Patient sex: M
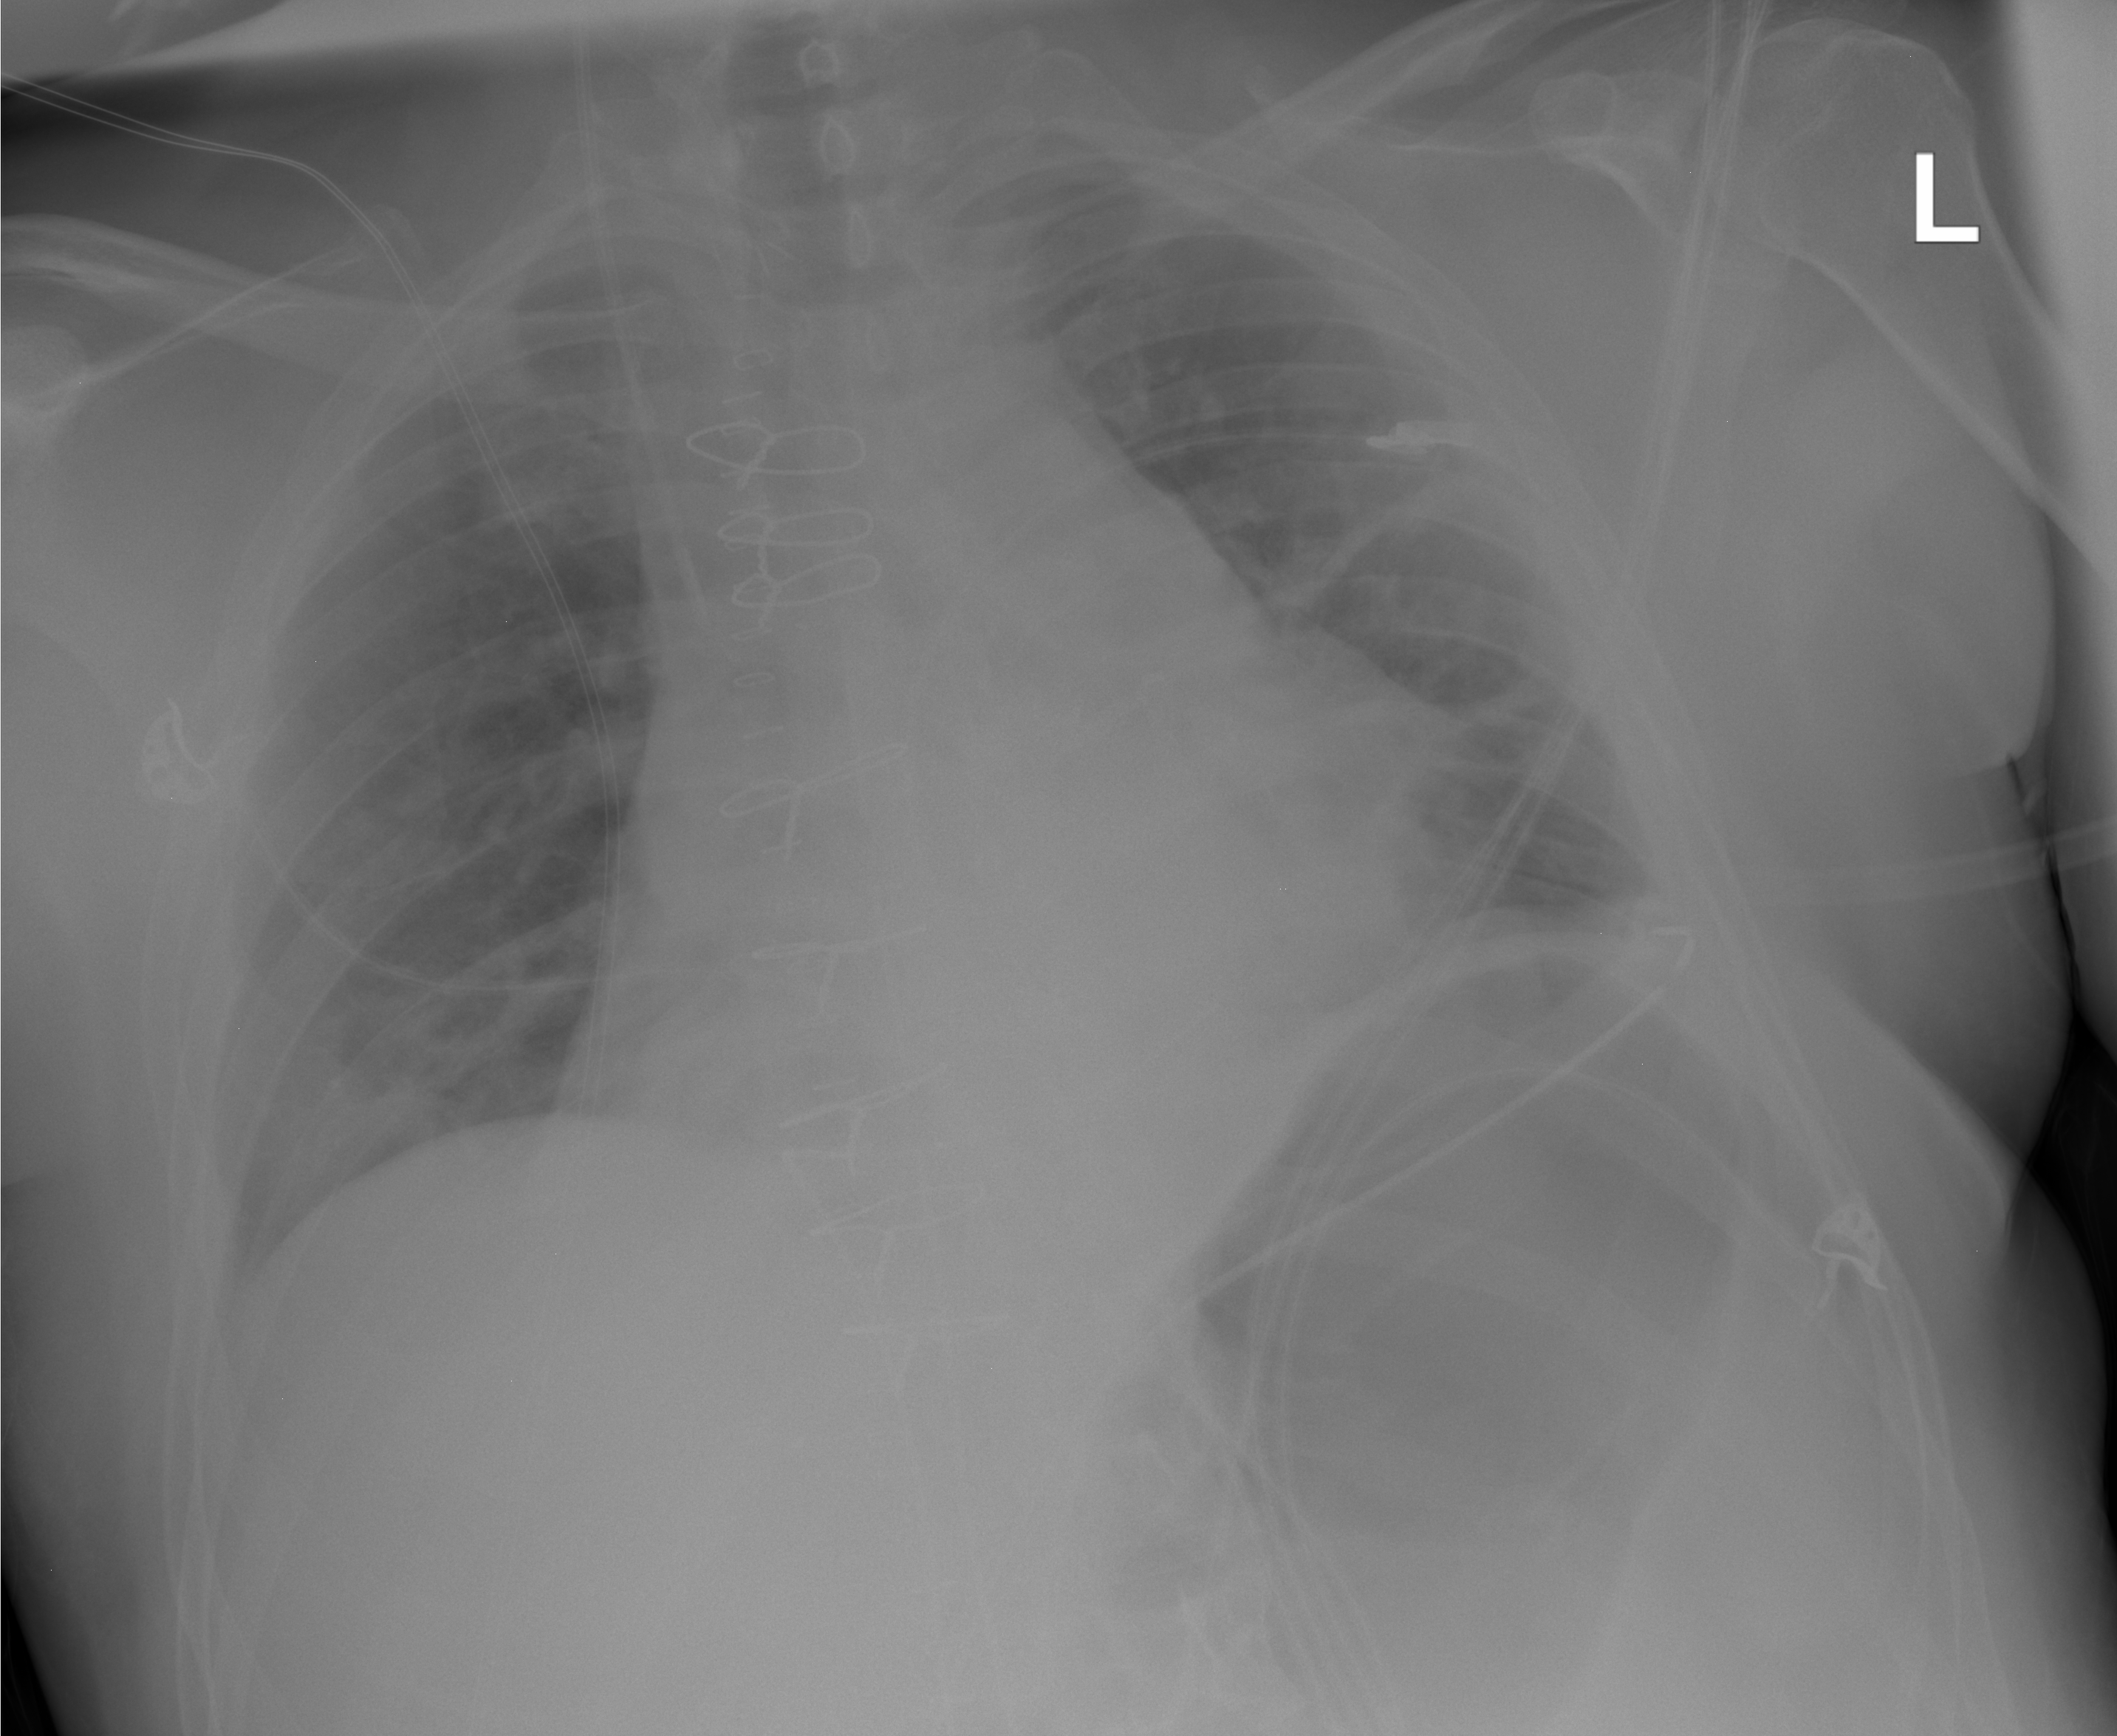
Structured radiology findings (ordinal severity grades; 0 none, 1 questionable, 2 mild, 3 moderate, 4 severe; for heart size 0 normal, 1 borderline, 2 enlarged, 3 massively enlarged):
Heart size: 2
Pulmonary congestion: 0
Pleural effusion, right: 0
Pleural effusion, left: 0
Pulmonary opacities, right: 0
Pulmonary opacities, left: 0
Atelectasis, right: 2
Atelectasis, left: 2